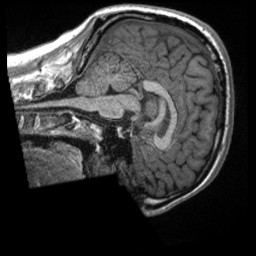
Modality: T1w
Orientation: sagittal
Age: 30
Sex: male
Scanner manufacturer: siemens
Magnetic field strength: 3 T
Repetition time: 2.3 s
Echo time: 0.00288 s